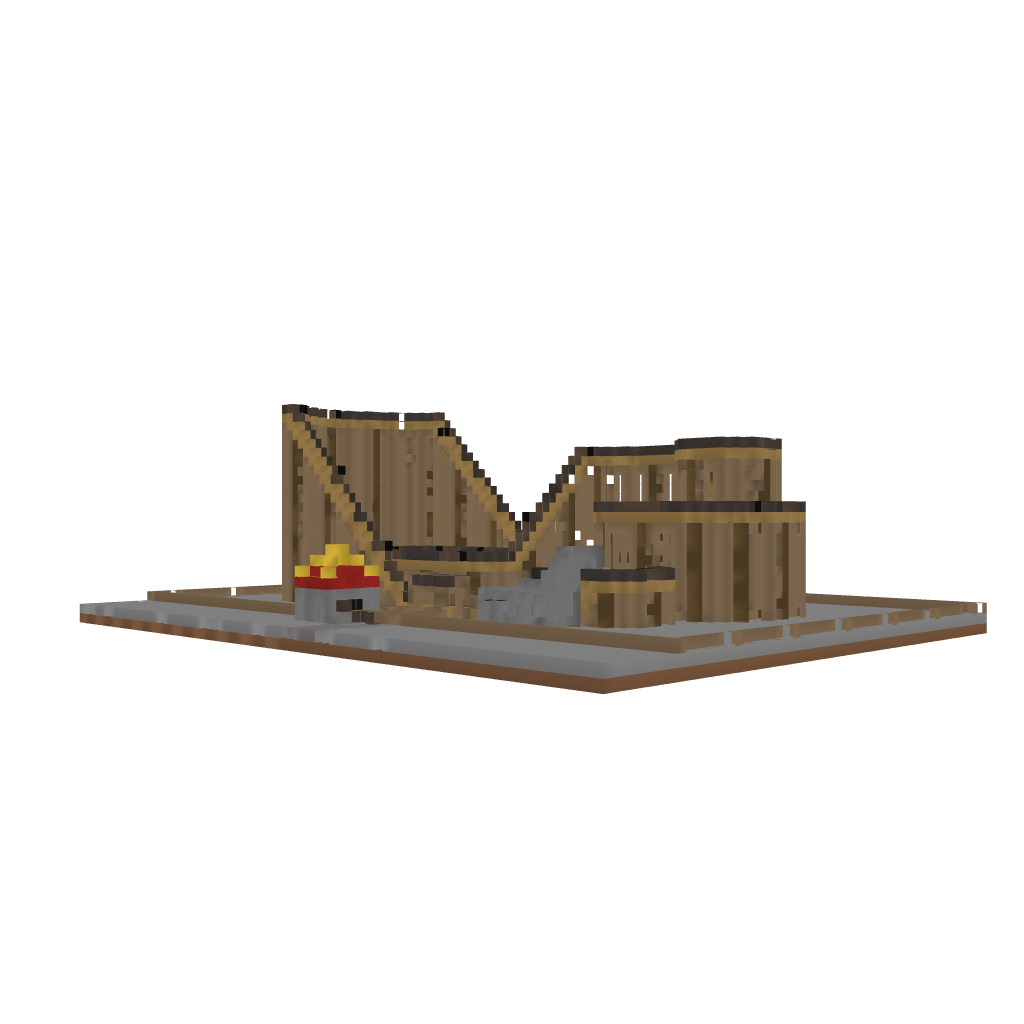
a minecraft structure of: rollercoaster